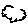
Label: cloud